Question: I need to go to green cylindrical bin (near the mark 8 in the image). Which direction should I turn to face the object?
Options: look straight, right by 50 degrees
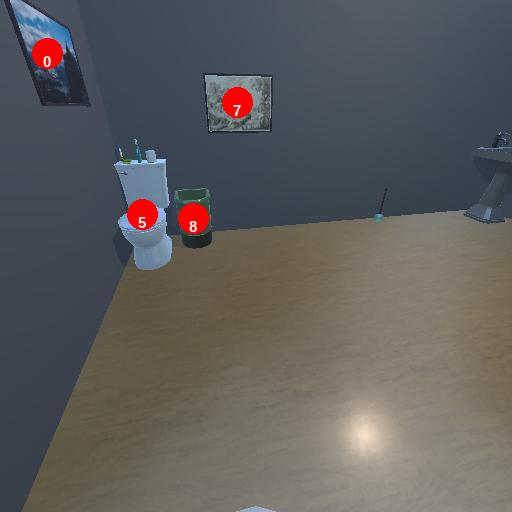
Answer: look straight